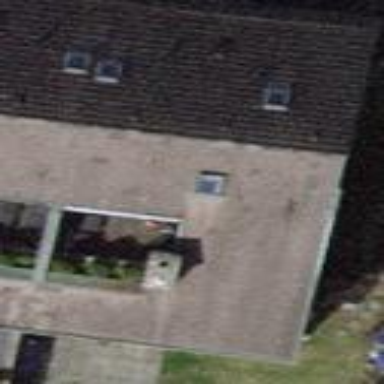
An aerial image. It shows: Terrace building.